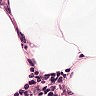
Metastatic tissue present: no